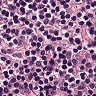
Metastatic tissue present: no